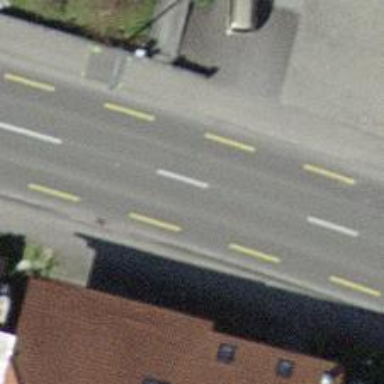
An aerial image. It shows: Secondary road with asphalt surface and designated cycle lane.